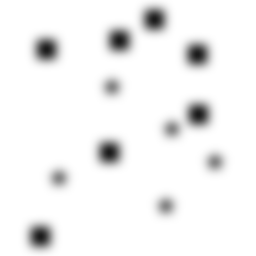
Squares: 7
Triangles: 0
Stars: 5
Total shapes: 12